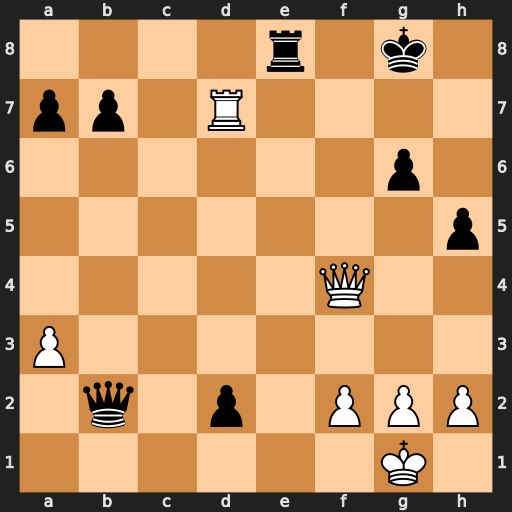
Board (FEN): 4r1k1/pp1R4/6p1/7p/5Q2/P7/1q1p1PPP/6K1
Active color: w
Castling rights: -
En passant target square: -
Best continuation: Qf7+ Kh8 Qxe8#